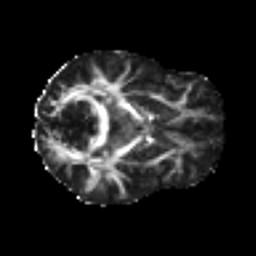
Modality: FA
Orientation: axial
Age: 33
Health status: ill
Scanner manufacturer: philips
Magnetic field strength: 3 T
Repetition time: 9 s
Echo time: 0.127 s